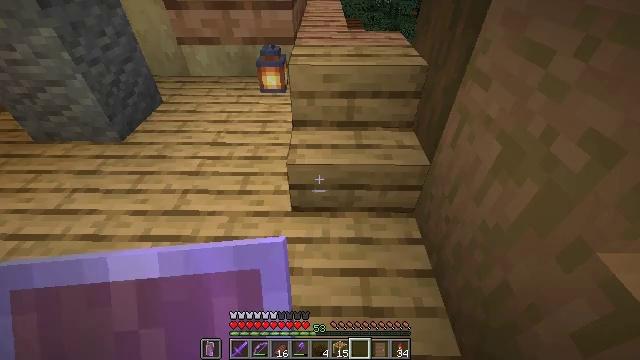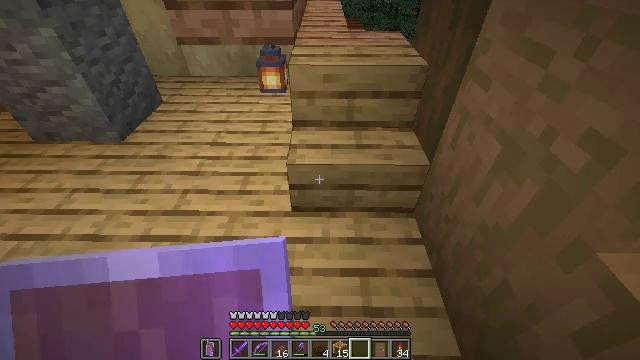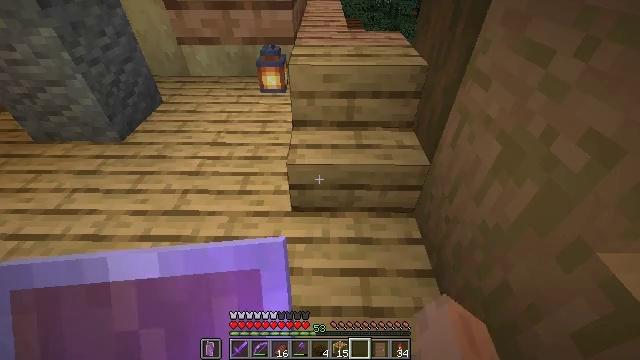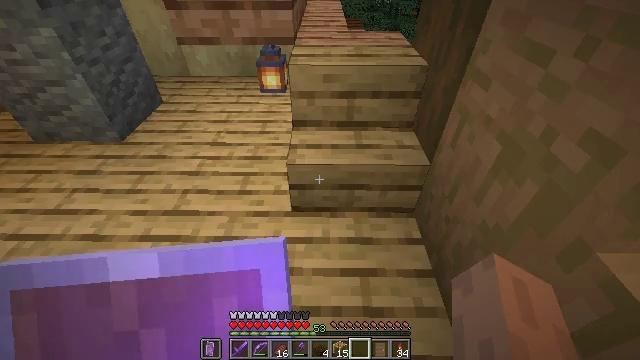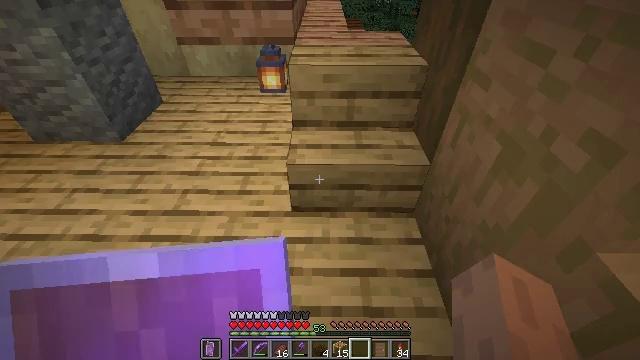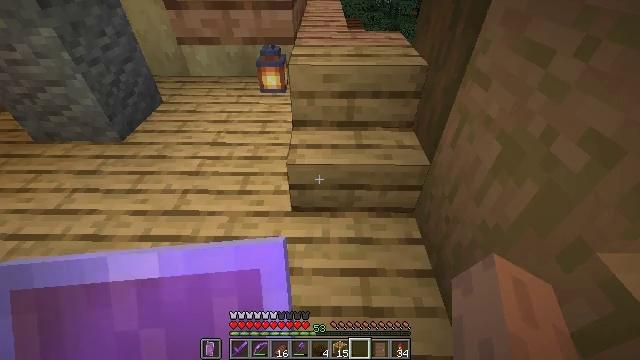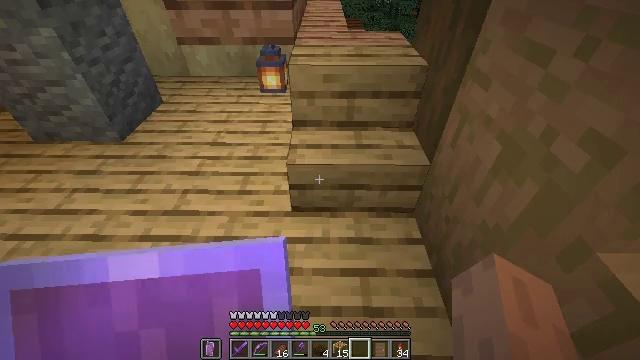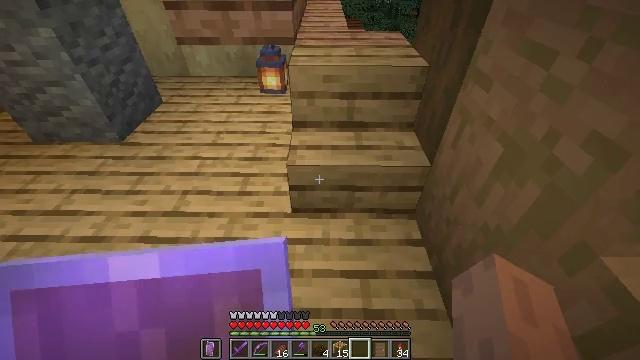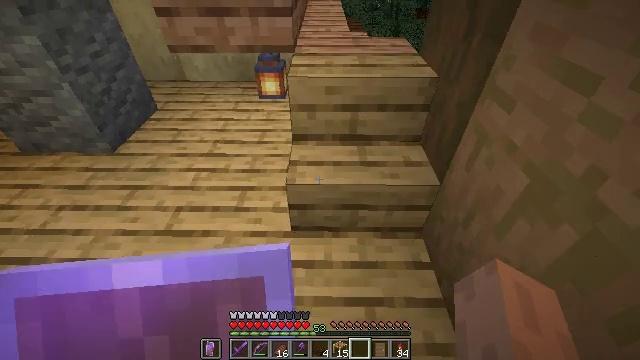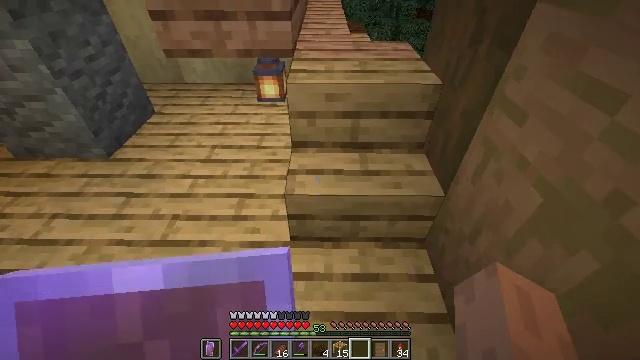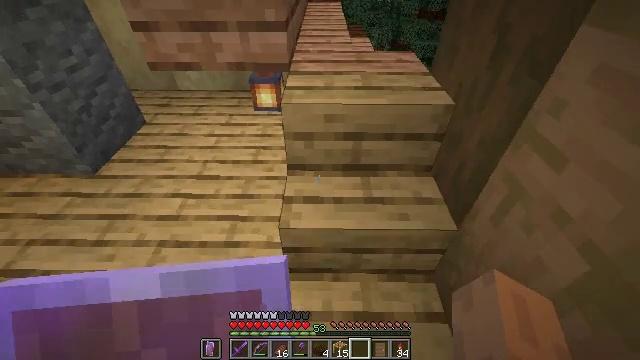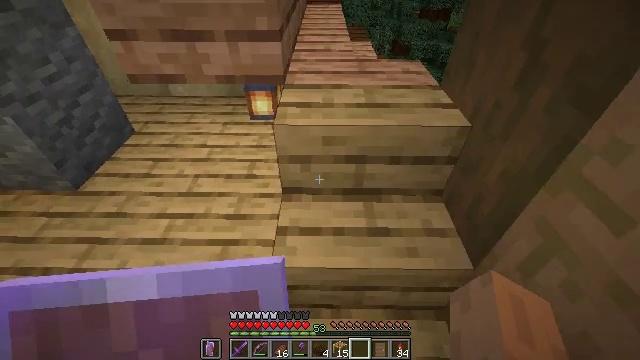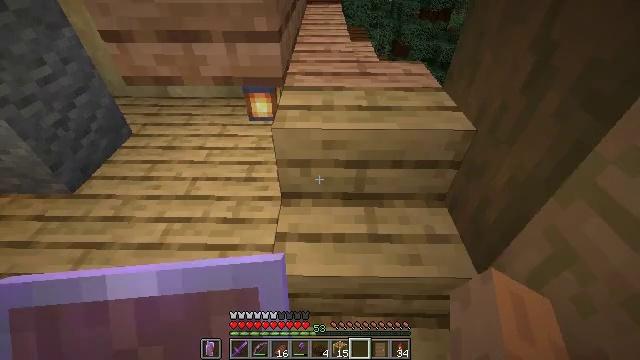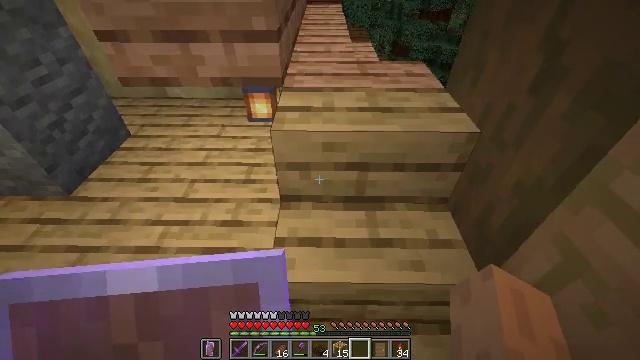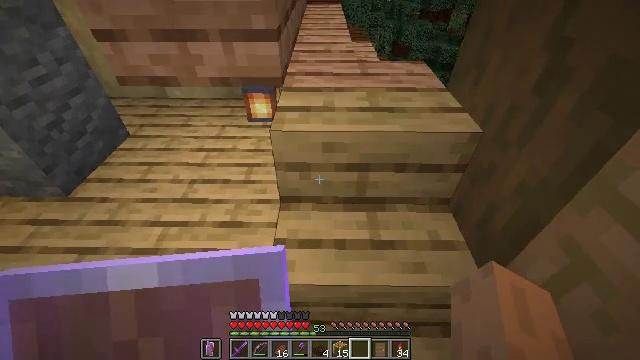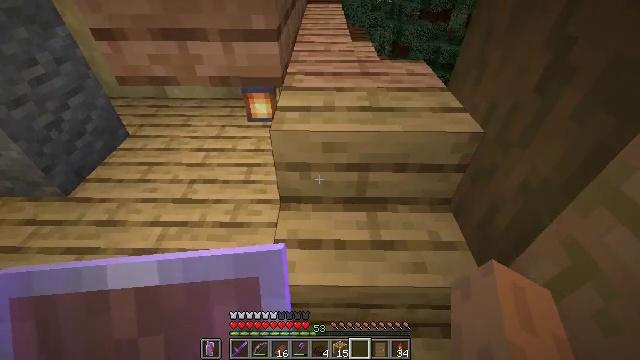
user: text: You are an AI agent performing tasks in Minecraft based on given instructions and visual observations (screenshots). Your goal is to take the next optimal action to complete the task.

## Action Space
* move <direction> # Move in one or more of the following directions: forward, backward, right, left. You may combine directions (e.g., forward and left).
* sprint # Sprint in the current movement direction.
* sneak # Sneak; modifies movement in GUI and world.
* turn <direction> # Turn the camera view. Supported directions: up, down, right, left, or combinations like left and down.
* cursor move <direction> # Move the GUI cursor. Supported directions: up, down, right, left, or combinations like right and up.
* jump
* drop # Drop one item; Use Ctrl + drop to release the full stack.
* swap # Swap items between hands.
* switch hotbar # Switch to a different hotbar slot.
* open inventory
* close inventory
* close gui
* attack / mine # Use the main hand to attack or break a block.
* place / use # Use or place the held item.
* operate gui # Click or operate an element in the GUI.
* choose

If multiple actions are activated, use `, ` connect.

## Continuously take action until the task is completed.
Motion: motion action
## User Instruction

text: Mine oak stairs.
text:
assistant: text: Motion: no_op
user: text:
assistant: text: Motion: no_op
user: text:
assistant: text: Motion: no_op
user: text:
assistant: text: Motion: no_op
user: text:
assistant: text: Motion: no_op
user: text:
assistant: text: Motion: no_op
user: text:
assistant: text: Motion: move forward
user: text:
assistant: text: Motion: move forward
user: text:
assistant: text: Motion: move forward
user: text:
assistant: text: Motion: move forward
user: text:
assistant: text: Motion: no_op
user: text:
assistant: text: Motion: no_op
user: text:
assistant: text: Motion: no_op
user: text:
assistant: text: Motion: no_op
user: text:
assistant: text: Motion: no_op
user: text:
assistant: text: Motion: no_op
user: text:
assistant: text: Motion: no_op
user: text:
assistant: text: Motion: move back
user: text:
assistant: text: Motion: move back
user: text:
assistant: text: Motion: move back
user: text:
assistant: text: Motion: move back, turn up
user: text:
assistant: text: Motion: move back, turn up
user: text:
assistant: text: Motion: turn up
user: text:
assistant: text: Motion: turn up
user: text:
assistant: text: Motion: no_op
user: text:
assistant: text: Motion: no_op
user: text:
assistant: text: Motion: no_op
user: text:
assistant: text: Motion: no_op
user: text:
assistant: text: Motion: no_op
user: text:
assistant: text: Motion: no_op